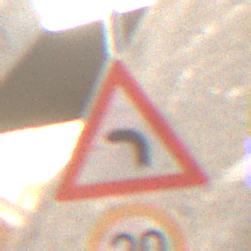
Verkehrszeichen: KurveLinks
Zusatzzeichen unten: Geschwindigkeit20
Umgebung: Roofed, Suburban
Tageszeit: SunriseSunset
Wetter: Clear
Licht: Natural
Jahreszeit: NotSpecified
Kontrast: MediumContrast